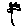
Label: flower